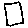
Label: square